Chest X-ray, PA view. Patient: 42 years old, sex M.
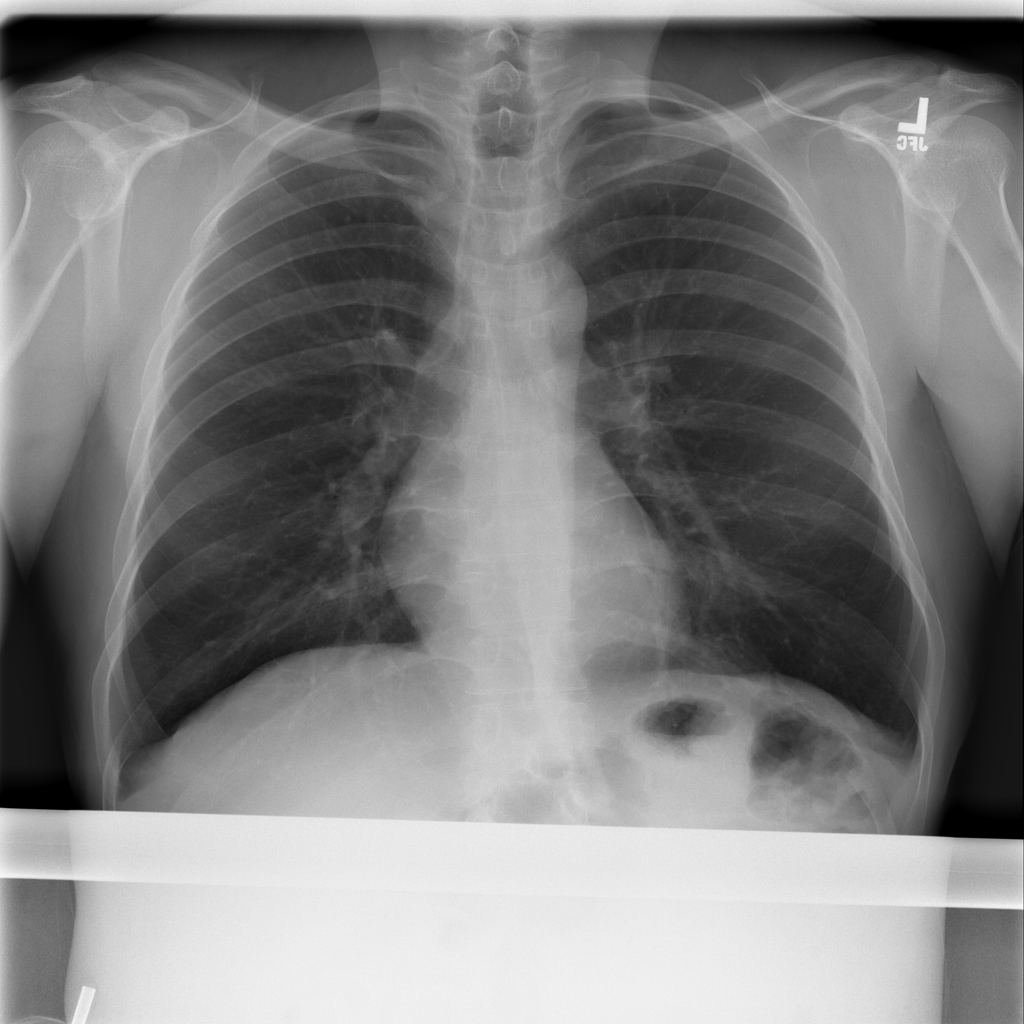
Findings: No Finding